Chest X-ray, AP view. Patient: 50 years old, sex M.
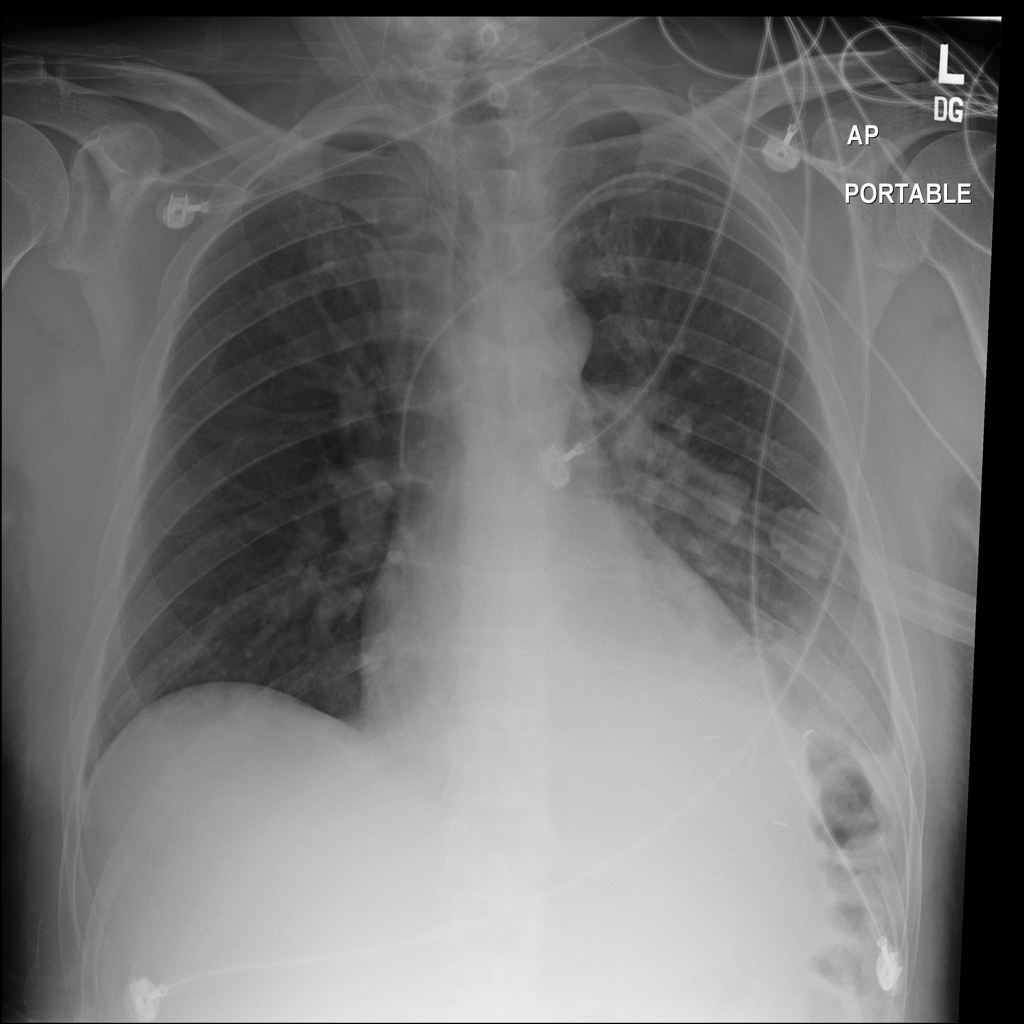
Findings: Atelectasis, Effusion, Infiltration